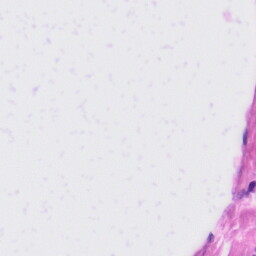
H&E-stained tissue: Liver